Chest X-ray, AP view. Patient: 40 years old, sex M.
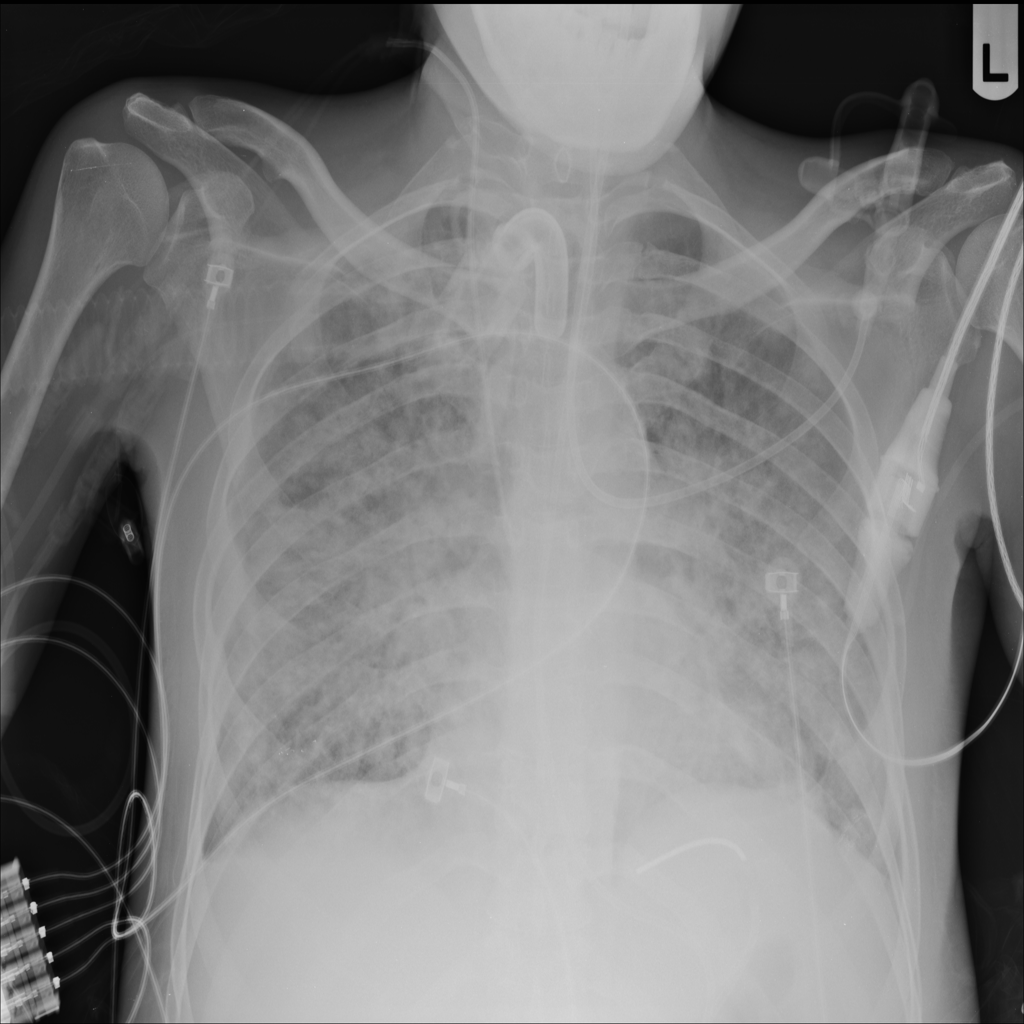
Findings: Infiltration